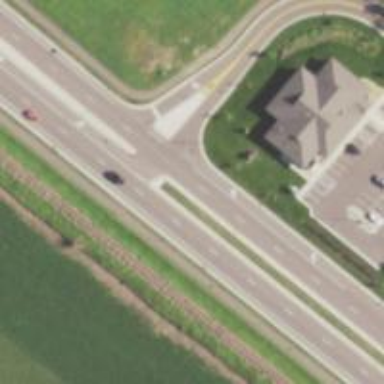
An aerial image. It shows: Asphalt road at the secondary link level.